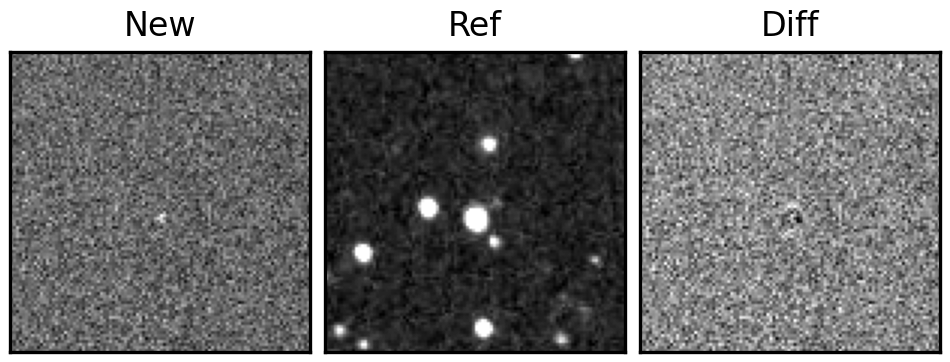
Label: bogus